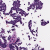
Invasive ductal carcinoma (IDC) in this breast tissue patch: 1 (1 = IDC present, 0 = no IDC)